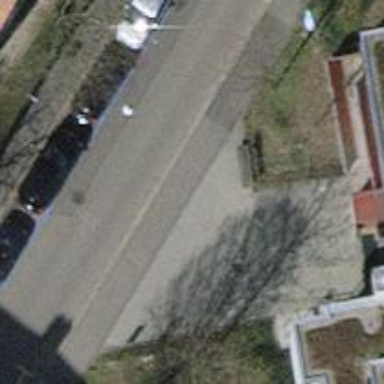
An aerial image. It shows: Car-sharing service available at this location.